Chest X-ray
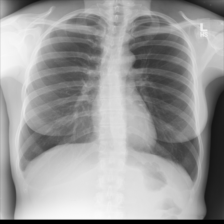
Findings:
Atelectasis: negative
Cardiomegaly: negative
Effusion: negative
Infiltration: negative
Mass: negative
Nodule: negative
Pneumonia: negative
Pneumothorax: negative
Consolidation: negative
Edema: negative
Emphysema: negative
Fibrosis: negative
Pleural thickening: negative
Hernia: negative